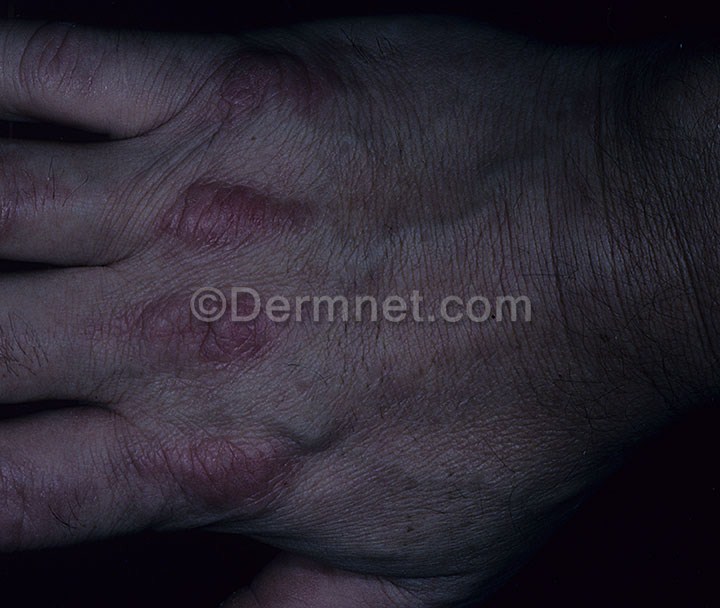
Disease: Lupus and other Connective Tissue diseases